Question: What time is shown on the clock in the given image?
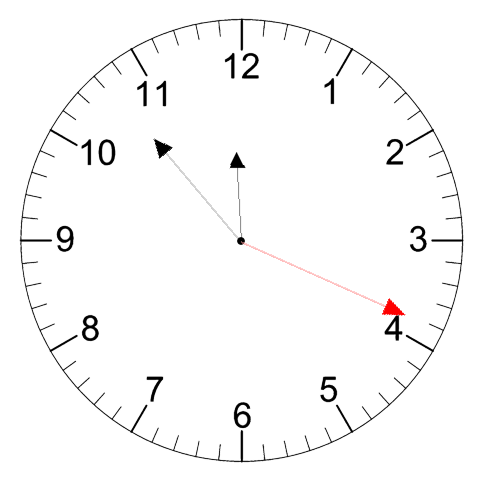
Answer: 11:53:19